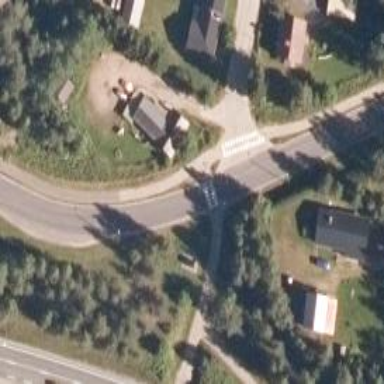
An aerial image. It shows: Asphalt cycleway featuring zebra crossing. The crossing is uncontrolled.